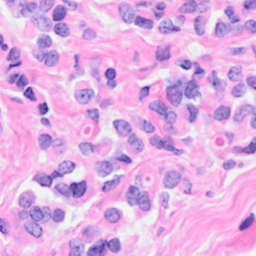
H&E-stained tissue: Breast